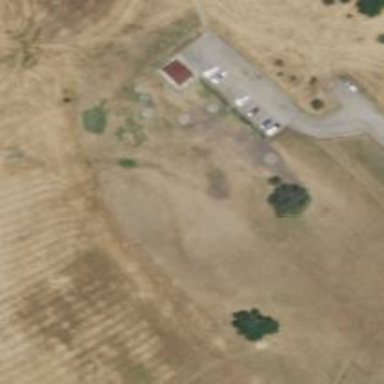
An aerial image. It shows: Dog park for leisure land.